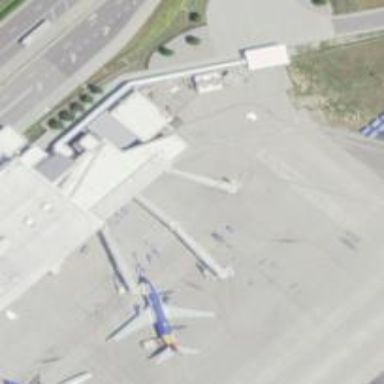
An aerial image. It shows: Airport gate.